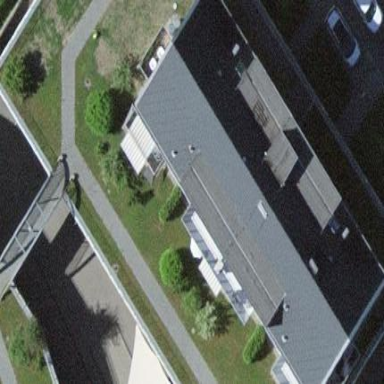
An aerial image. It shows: The building with gabled roof shape consists of apartments.